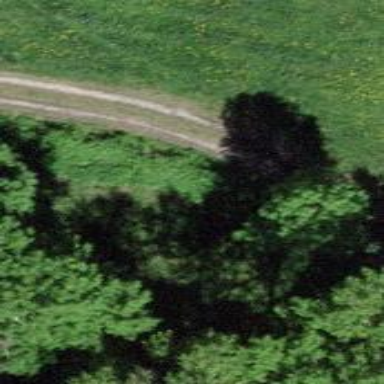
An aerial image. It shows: Track with grade 1 quality.